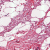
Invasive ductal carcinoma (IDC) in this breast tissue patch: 0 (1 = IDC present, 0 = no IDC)